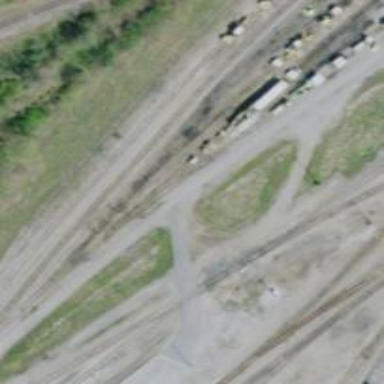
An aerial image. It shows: Railway siding with rails.